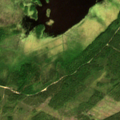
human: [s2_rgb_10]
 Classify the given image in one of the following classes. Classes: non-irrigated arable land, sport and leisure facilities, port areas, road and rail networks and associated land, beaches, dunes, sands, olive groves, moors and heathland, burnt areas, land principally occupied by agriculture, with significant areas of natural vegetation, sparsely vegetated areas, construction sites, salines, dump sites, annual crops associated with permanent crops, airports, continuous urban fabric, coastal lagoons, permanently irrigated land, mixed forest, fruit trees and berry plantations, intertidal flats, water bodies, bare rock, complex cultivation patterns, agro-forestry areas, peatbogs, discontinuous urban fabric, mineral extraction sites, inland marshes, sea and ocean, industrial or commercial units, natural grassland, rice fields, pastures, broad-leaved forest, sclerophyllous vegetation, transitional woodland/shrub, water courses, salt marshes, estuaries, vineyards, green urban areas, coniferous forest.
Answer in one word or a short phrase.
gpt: coniferous forest, inland marshes, water bodies